Question: i try to create box e.g link box.. so when i hover mouse on research then menu appears e.g about gjbssr,data collection services etc... but link always appear with this menu and i want when i hover mouse on about gjbssr then link box will be appear
image

code
'''
.navbar {
height: 50px;
padding: 15px;
margin: 0;
position: absolute; /* Ensures that the menu doesn't affect other elements */
border-right: 1px solid #54879d;
margin-left: 55px;
padding-left:15px;
padding-bottom:15px;
padding-top:0px;
margin-left:25px;
}
.navbar li {
height: auto;
width: 131px; /* Each menu item is 150px wide */
float: left; /* This lines up the menu items horizontally */
text-align: center; /* All text is placed in the center of the box */
list-style: none; /* Removes the default styling (bullets) for the list */
font: normal bold 12px/1.2em Arial, Verdana, Helvetica;
padding: 0;
margin: 0;
background-color: #366b82;
}
.navbar a {
padding: 18px 0; /* Adds a padding on the top and bottom so the text appears centered vertically */
border-left: 1px solid #54879d; /* Creates a border in a slightly lighter shade of blue than the background. Combined with the right border, this creates a nice effect. */
border-right: 1px solid #1f5065; /* Creates a border in a slightly darker shade of blue than the background. Combined with the left border, this creates a nice effect. */
text-decoration: none; /* Removes the default hyperlink styling. */
color: white; /* Text color is white */
display: block;
}
.navbar li:hover, a:hover {background-color: #54879d;}
.navbar li ul {
display: none; /* Hides the drop-down menu */
height: auto;
margin: 0; /* Aligns drop-down box underneath the menu item */
padding: 0; /* Aligns drop-down box underneath the menu item */
}
.navbar li:hover ul {
display: block; /* Displays the drop-down box when the menu item is hovered over */
}
.navbar li ul li {background-color: #54879d;}
.navbar li ul li a {
border-left: 1px solid #1f5065;
border-right: 1px solid #1f5065;
border-top: 1px solid #74a3b7;
border-bottom: 1px solid #1f5065;
}
.navbar li ul li a:hover {background-color: #366b82;}
// i add this css code for link box
.navbar li ul li ul li
{
margin-top:-50px;
margin-left:130px;
display:block;
}
'''
html
'''
<div id="wrap">
<ul class="navbar">
<li><a href="#">RESEARCH</a>
<ul id="subnavlist">
<li><a id="subcurrent" href="About_gjbssr.html">About GJBSSR</a>
<ul>
<li> <a href="#" >Link</a></li>
</ul></li>
<li><a href="Data_collec_services.htm">Data Collection Services</a></li>
<li><a href="Proof_Edit.html">Editing &amp; Proof Reading</a></li>
</ul>
</li>
<li id="active"><a href="contact.html">CONTACT US</a></li>
</ul>
</div>
'''
any one tell me please?
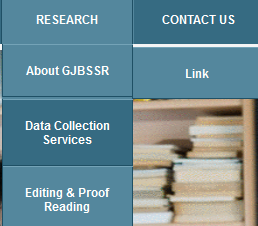
Answer: Try this <URL>
HTML
'''
<div id="content">
<ul class="a">
<li class="a_a">About
<ul class="b">
<li class="b_b">BOX</li>
</ul>
</li>
</ul>
</div>
'''
CSS
'''
ul{
list-style:none;
}
.b{
display:none;
}
.a_a:hover .b{
margin-top:-15px;
margin-left:20px;
display:block;
}
'''
# EDIT OLD
<URL>
# EDIT
Didn't notice it till now, your code went wrong because you used // to begin a comment in css /* is used this is the part that i changed
'''
/*i add this css code for link box*/
'''
That seemed to solve your problem here is the link to the fiddle <URL>